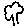
Label: tree